Interaction volume radius: 5 \u00c5
Interaction volume height: 30 \u00c5
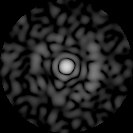
Disorder parameter: 0.852